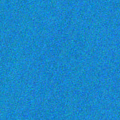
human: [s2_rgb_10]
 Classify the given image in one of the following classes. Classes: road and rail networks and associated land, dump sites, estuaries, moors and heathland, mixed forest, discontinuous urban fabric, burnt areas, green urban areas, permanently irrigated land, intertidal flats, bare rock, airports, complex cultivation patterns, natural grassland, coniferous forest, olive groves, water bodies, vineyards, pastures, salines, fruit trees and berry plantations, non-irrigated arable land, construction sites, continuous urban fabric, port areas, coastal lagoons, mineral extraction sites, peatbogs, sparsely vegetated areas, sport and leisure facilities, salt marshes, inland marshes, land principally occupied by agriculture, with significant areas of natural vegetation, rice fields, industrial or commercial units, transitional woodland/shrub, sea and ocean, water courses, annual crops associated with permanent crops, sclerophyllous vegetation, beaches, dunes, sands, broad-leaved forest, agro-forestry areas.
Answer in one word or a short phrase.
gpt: sea and ocean